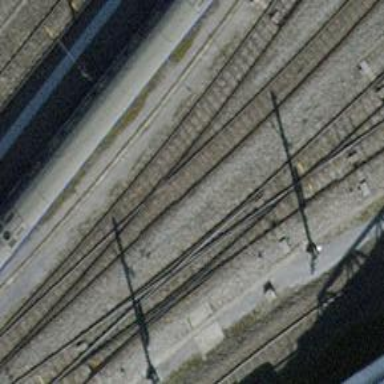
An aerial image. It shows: Railway yard with electrified tracks and single track.